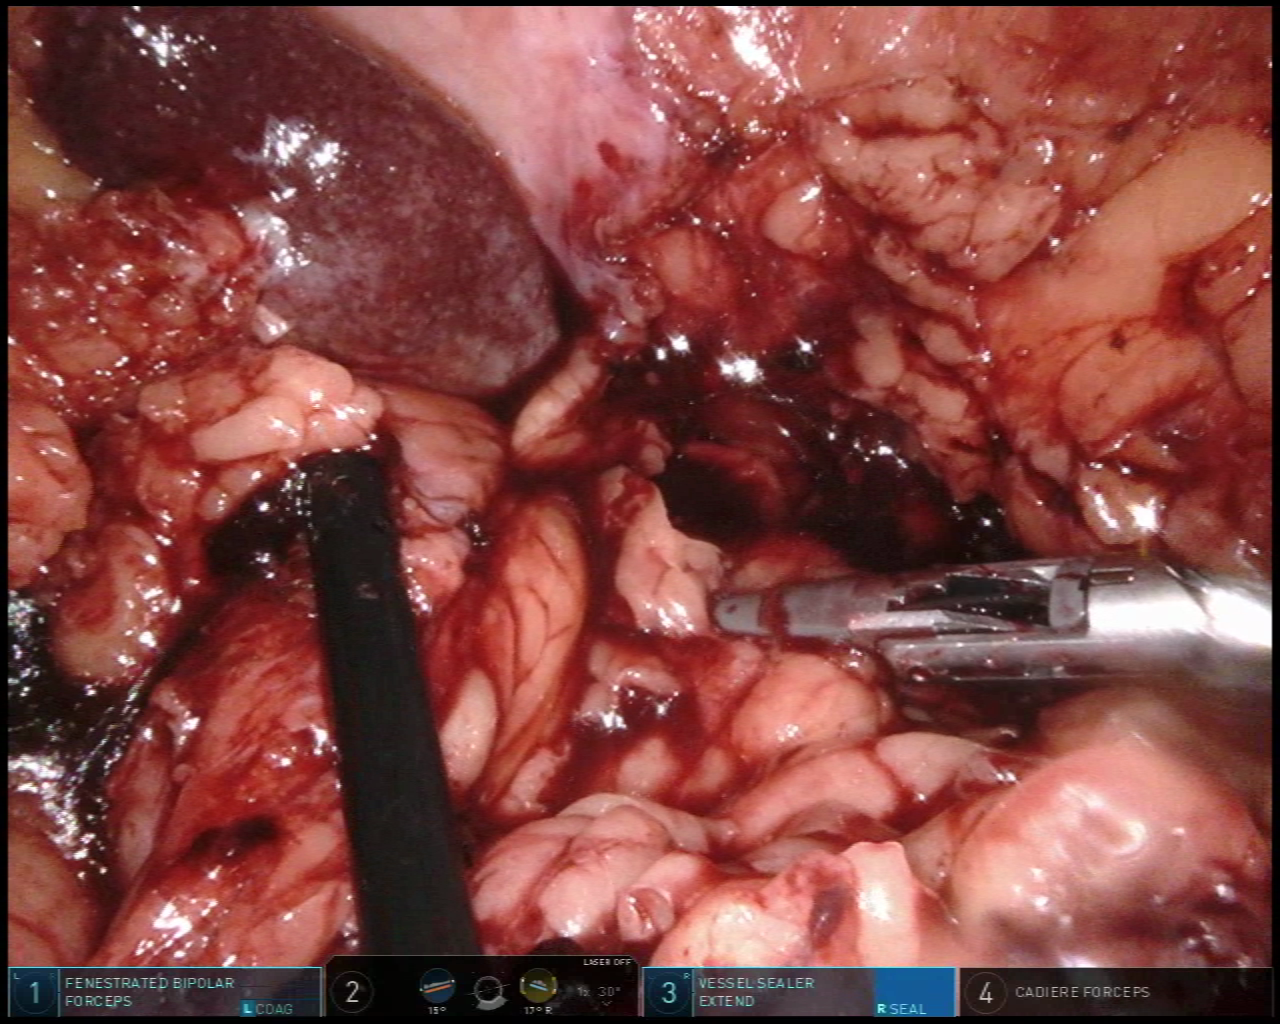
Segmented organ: spleen
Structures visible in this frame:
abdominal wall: yes
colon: no
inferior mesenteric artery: no
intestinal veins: no
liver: no
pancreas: no
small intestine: no
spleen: yes
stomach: no
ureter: no
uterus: no
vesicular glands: no